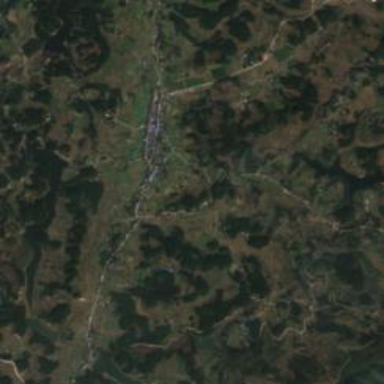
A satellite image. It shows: Township within town.